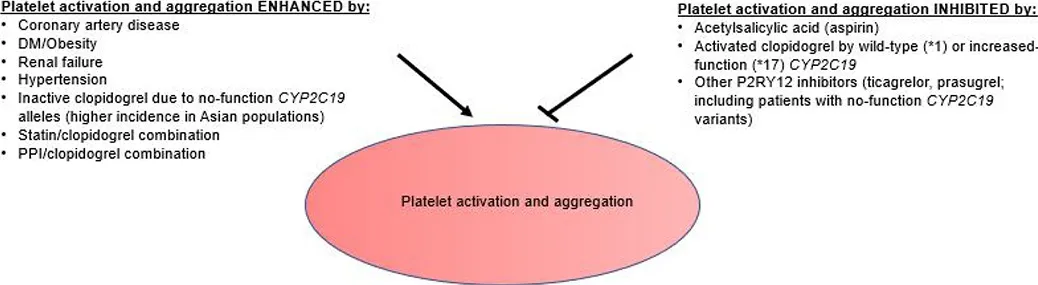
Summary of factors affecting platelet activation and aggregation.
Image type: pathology (immunostaining)